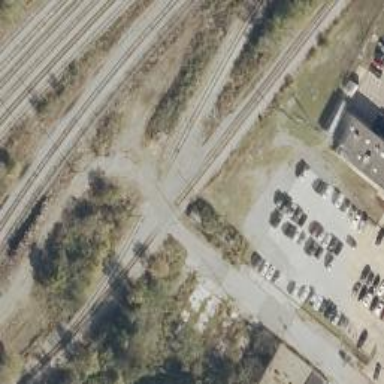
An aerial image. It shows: Level crossing along the railway.